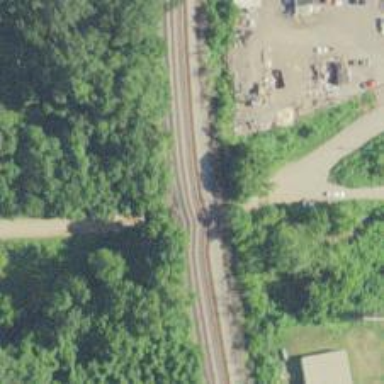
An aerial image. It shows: Bridge over railway line.